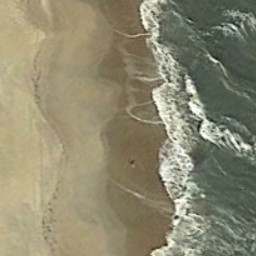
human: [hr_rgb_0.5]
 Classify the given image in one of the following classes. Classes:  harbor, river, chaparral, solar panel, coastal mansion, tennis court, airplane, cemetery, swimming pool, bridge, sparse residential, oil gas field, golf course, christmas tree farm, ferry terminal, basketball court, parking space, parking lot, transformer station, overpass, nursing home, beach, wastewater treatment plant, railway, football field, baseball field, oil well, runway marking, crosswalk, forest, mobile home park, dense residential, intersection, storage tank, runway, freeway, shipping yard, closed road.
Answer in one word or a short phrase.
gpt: beach